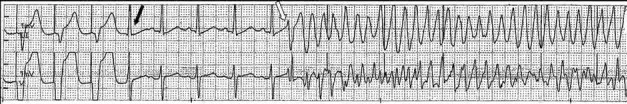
Temporary transvenous pacemaker set at 100 bpm. The patient's intrinsic rate overrides the paced rate (black arrow). Four consecutives intrinsic beats at 115 bpm with a QTc-interval of 602 ms triggered recurrent TdP (white arrow).
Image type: electrography (ekg)